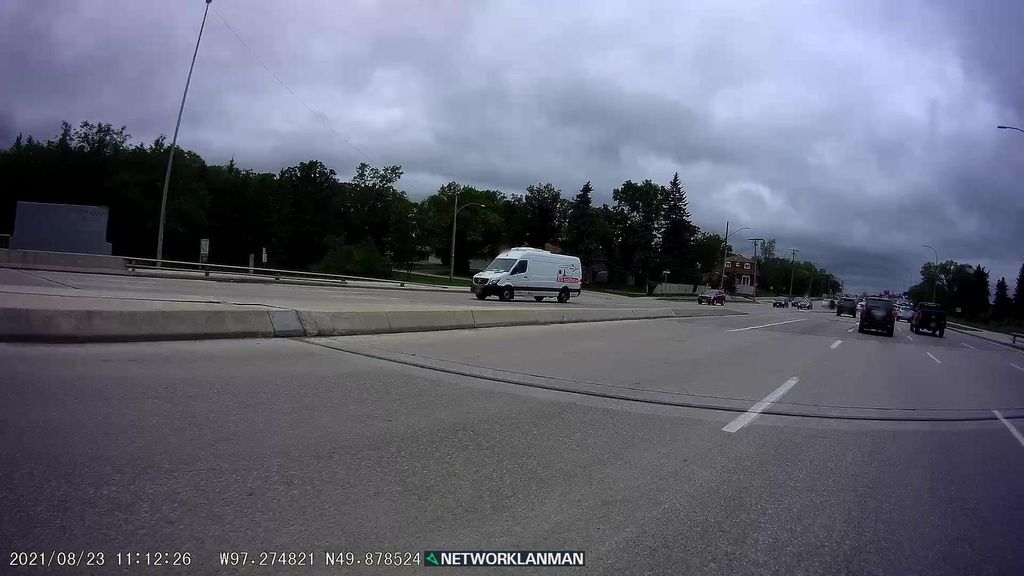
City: winnipeg